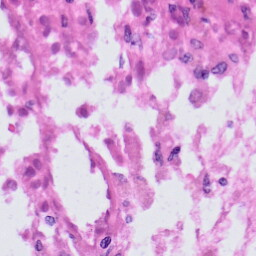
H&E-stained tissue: Skin